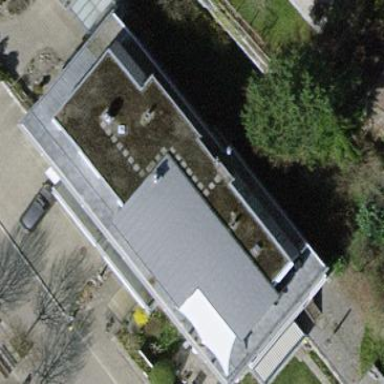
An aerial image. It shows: Flat-roofed building.